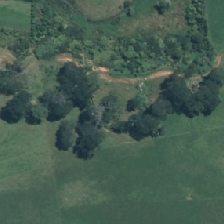
Land cover: indigenous_forest